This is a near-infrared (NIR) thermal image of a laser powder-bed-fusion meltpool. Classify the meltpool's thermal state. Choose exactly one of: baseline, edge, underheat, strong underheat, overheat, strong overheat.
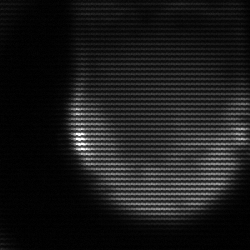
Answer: edge